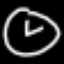
Label: clock